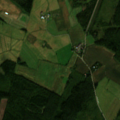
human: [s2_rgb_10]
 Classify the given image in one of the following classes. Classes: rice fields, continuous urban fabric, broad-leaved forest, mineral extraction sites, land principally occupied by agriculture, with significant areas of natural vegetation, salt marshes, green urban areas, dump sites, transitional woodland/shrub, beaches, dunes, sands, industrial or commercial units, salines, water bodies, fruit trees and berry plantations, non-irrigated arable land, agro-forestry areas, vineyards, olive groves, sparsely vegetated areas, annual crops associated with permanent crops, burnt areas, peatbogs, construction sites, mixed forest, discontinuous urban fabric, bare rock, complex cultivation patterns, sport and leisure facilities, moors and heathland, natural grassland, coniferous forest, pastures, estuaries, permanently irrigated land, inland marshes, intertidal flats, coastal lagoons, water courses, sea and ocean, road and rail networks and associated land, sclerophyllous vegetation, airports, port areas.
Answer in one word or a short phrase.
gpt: non-irrigated arable land, land principally occupied by agriculture, with significant areas of natural vegetation, mixed forest, transitional woodland/shrub, inland marshes